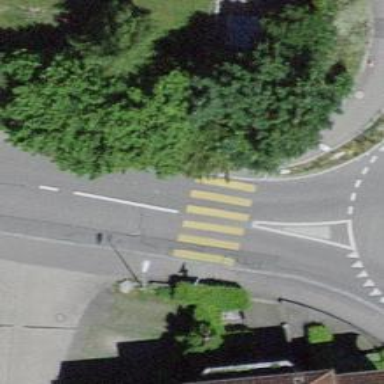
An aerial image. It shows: Zebra crossing on the road.